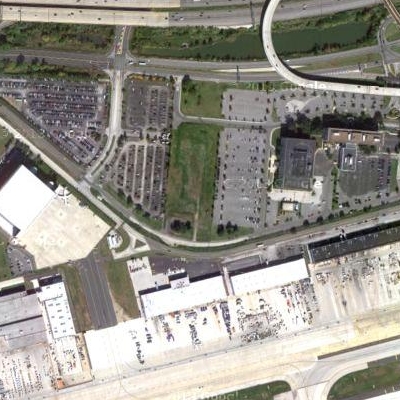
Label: Parking